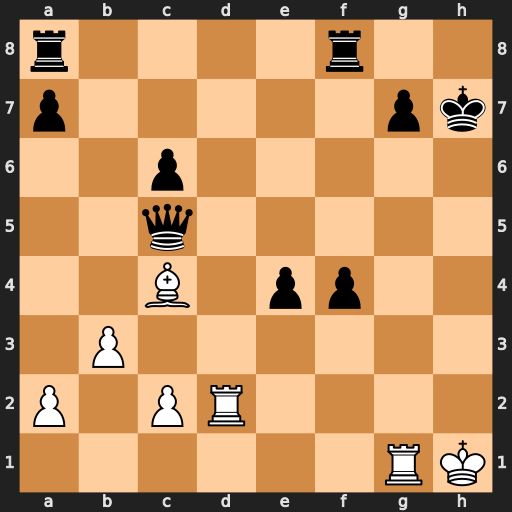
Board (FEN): r4r2/p5pk/2p5/2q5/2B1pp2/1P6/P1PR4/6RK
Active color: w
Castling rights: -
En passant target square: -
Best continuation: Rh2+ Qh5 Rxh5#